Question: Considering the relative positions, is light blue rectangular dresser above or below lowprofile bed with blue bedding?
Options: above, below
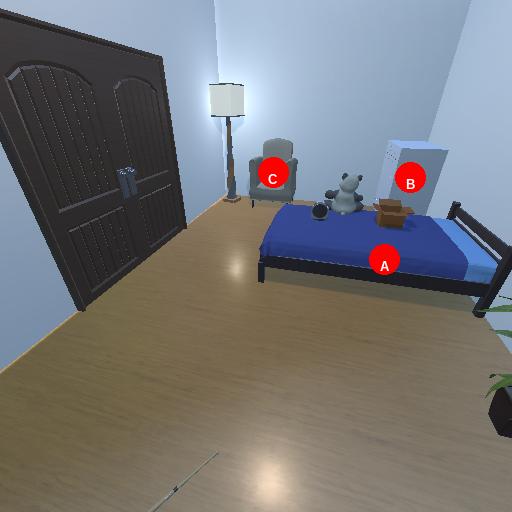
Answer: above